Question: I am not able to pre fill the TO field in Email client to the "to" address mentioned in the extras here:
'''
EmailImage.setOnClickListener(new OnClickListener() {
@Override
public void onClick(View v) {
// TODO Auto-generated method stub
Intent it = new Intent(Intent.ACTION_SEND_MULTIPLE);
it.putExtra(Intent.EXTRA_EMAIL, "toaddress@gmail.com");
it.putExtra(Intent.EXTRA_SUBJECT, "Regarding Policy Info");
it.putExtra(Intent.EXTRA_TEXT, "When is my next Premium due");
//it.setType("text/plain");
it.setType("message/rfc822");
startActivity(it);
}
});
'''
What is the problem?
Thanks
Sneha
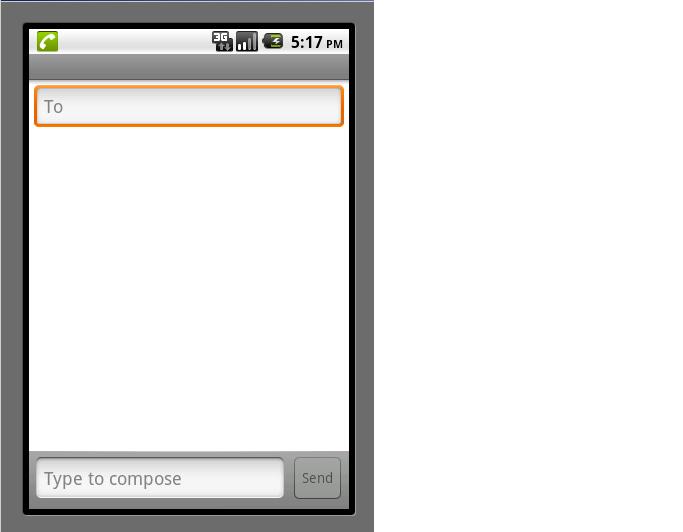
Answer: You need to put the address in an array:
'''
it.putExtra(Intent.EXTRA_EMAIL, new String[] {"toaddress@gmail.com"});
'''
See <URL>.